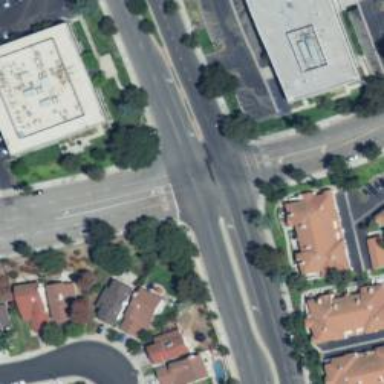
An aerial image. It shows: Stop road.